Question: I have this div:
'''
<div class="product-name">Product1</div>
'''
I also have this div:
'''
<div class="product-name gold">Product2</div>
'''
How can I alter this xpath query to get whatever divs which product-name? Instead of getting an exact match.
'''
/html/body//div[@class='product-name']
'''
I googled it, but all I could find is how to use 'contains' when searching for a value within a node, and not an attribute.

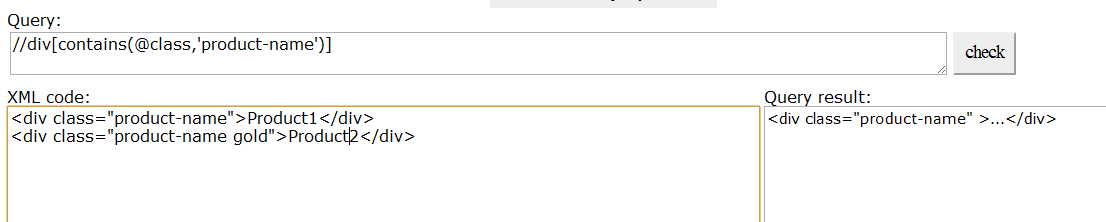
Answer: You can use <URL>:
'''
/html/body//div[contains(@class, 'product-name')]
'''
As <URL>.
If you use XPath 2.0, you could also do this:
'''
/html/body//div[exists(index-of(tokenize(@class, "\s+"), "product-name"))]
'''